Question: I'm creating a <URL> with google's visualization library. I'm charting a store's traffic and revenue over the course of a day. I have set my draw options to
'''
var options = {
seriesType: "bars",
series:{0:{targetAxisIndex:0},1:{targetAxisIndex:1}},
vAxes:{0:{title: "Revenue"},1:{title: "Traffic"}},
hAxis: {title: "Time", showTextEvery: 1},
};
'''
which sets up the Revenue on a different Y-axis than the traffic. A sample of the data might look like this:
'''
var data = [
// Time Revenue Traffic
['10:00-10:30', '132.57', '33'],
['10:30-11:00', '249.23', '42'],
['11:00-11:30', '376.84', '37'],
[... etc ..]
];
'''
the problem I'm having is that Traffic values will always be positive whereas Revenue could be a negative number if there were returns. If that happens my Revenue axis will start at a negative value like -50 while Traffic starts at 0 and the horizontal baselines don't line up. I would like to have it so that even if Revenue has values less than 0 it's 0 axis will line up with the Traffic 0 axis.
Here's an example to show what's happening. See how the Traffic 0 axis is on the same level as the Revenue's -50 axis. I would like to know how to raise the Traffic baseline to the same level as the Revenue 0 axis.

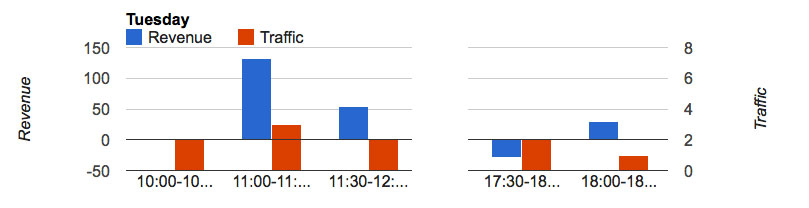
Answer: I have a method that I am reasonably certain will always produce axis values with the same 0 point (I haven't proved that it produce axes with different 0 points, but I haven't encountered any).
To start off, get the range of the two date series (for our purposes, column 1 is "revenue" and column 2 is "traffic"):
'''
var range1 = data.getColumnRange(1);
var range2 = data.getColumnRange(2);
'''
For each series, get the max value of the series, or 1 if the max is less than or equal to 0. These values will be used as the upper bounds of the chart.
'''
var maxValue1 = (range1.max <= 0) ? 1 : range1.max;
var maxValue2 = (range2.max <= 0) ? 1 : range2.max;
'''
Then calculate a scalar value relating the two upper bounds:
'''
var scalar = maxValue2 / maxValue1;
'''
Now, calculate the lower bounds of the "revenue" series by taking the lower of 'range1.min' and '0':
'''
var minValue1 = Math.min(range1.min, 0);
'''
then multiply that lower bound by the scalar value to get the lower bound of the "traffic" series:
'''
var minValue2 = minValue1 * scalar;
'''
Finally, set the vAxis minValue/maxValue options for each axis:
'''
vAxes: {
0: {
maxValue: maxValue1,
minValue: minValue1,
title: 'Revenue'
},
1: {
maxValue: maxValue2,
minValue: minValue2,
title: 'Traffic'
}
}
'''
The net result is that positive and negative proportions of each series are equal ('maxValue1 / (maxValue1 - minValue1 == maxValue2 / (maxValue2 - minValue2' and 'minValue1 / (maxValue1 - minValue1 == minValue2 / (maxValue2 - minValue2'), which means the chart axes end up with the same positive and negative proportions, lining up the 0's on both sides.
Here's a jsfiddle with this working: <URL>. It should work for any data set, as long as the second data series has no negative values. I'm working on a version that will work with any data sets, but this should suffice for your use case.